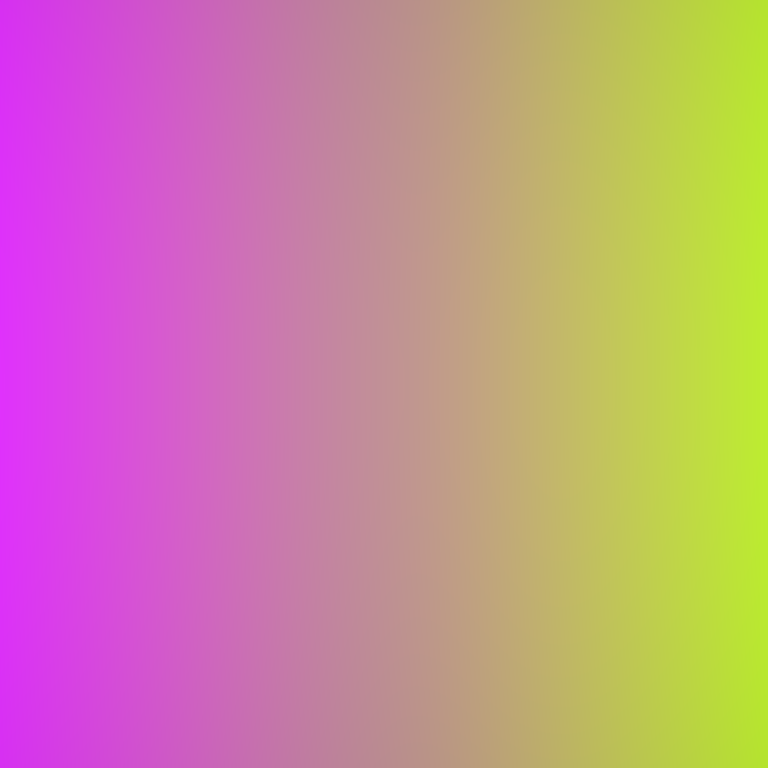
Abstract light effect, smooth gradient from violet to lime green, dreamy atmosphere, soft blend, no room, no furniture, no objects.